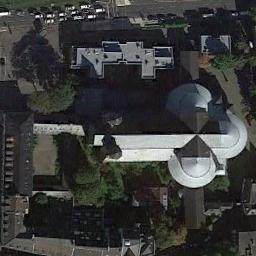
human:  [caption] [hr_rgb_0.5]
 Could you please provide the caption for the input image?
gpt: There is a church surrounded by some buildings and trees with a road passed by .

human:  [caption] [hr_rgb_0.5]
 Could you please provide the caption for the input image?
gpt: The church with a cross-shaped roof is surrounded by other buildings .

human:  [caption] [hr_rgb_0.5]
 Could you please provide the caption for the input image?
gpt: This is a white church .

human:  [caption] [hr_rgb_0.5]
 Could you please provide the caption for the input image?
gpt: A church with a gray roof, The main house of the church has a cross-shaped roof, And there are many buildings around the church .

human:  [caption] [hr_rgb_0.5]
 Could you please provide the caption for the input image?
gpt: There are many cars in the vacant lot next to the church .